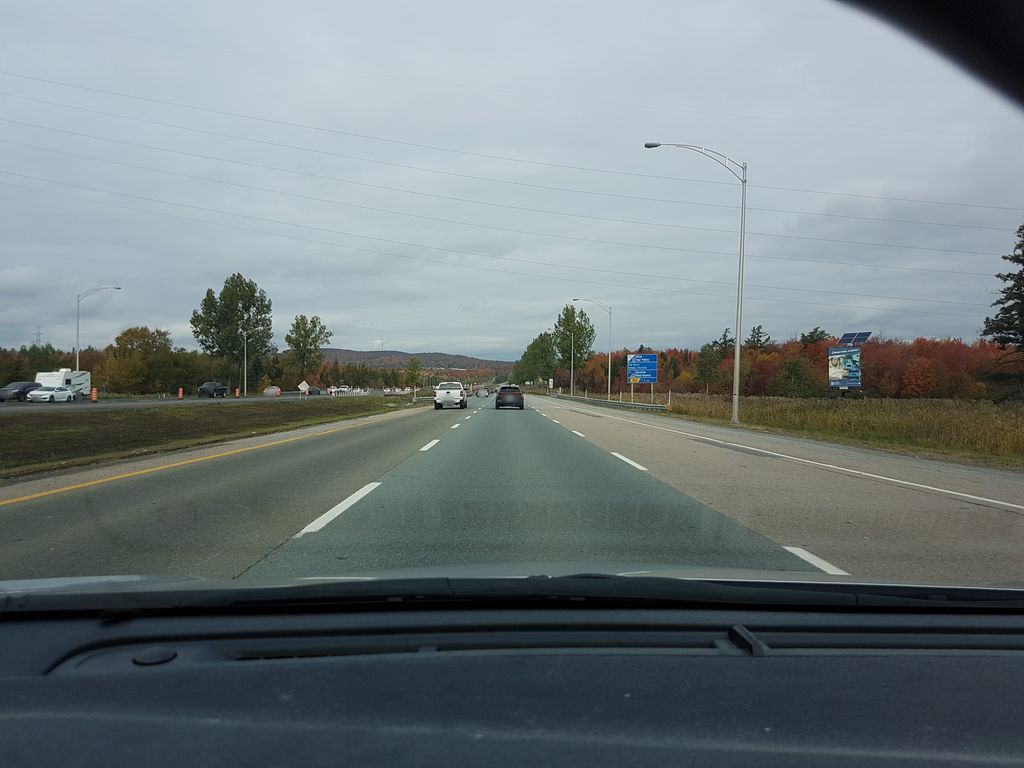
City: quebec_city